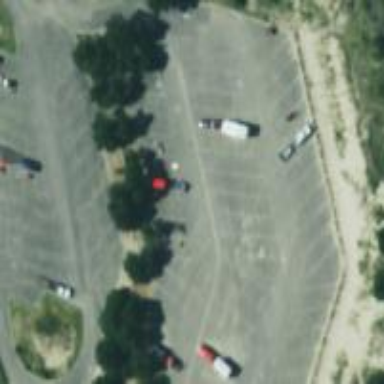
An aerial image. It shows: Parking area with surface.